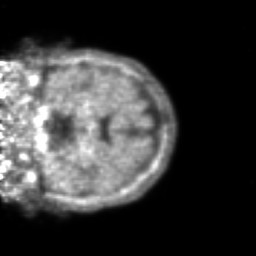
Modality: PET
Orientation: coronal
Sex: female
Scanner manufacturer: ge